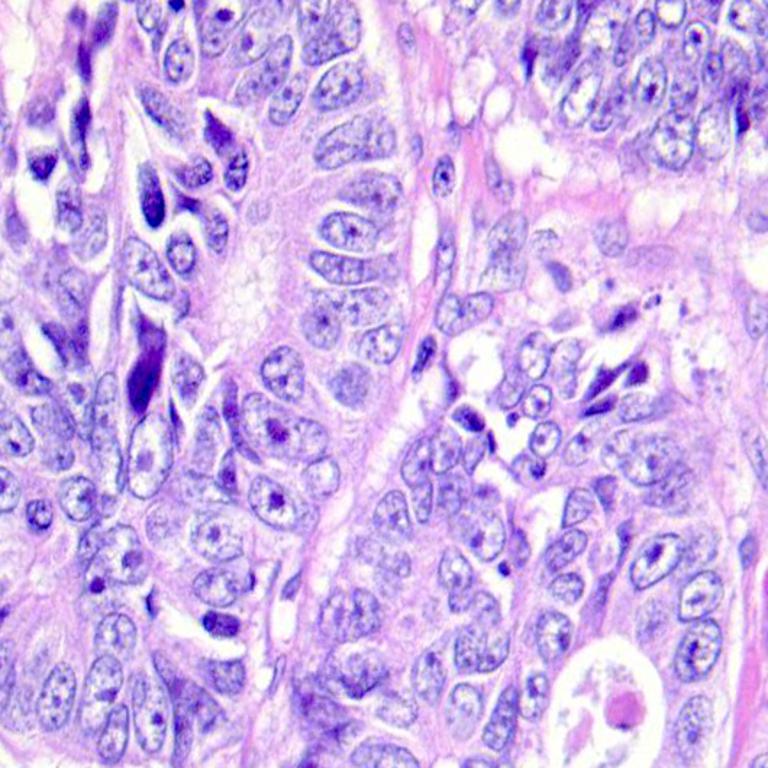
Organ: colon
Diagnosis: adenocarcinomas